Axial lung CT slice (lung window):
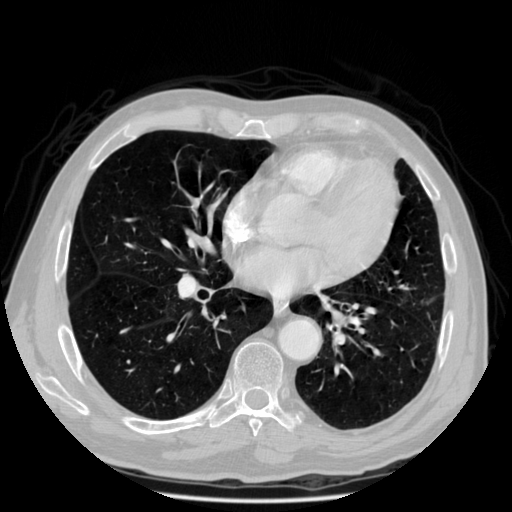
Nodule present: no